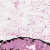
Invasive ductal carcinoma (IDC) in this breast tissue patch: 0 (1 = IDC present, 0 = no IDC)